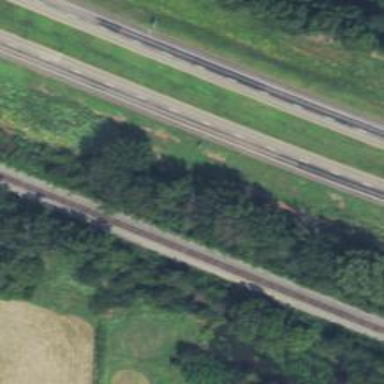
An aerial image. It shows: Expressway with asphalt surface categorized as trunk highway.